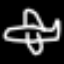
Label: airplane